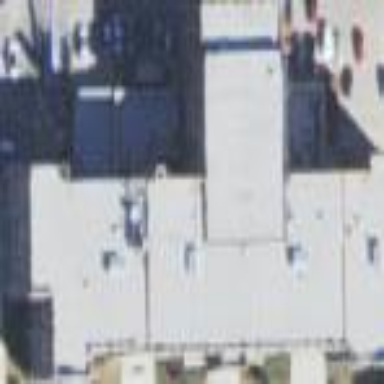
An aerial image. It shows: School building.